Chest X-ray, PA view. Patient: 31 years old, sex F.
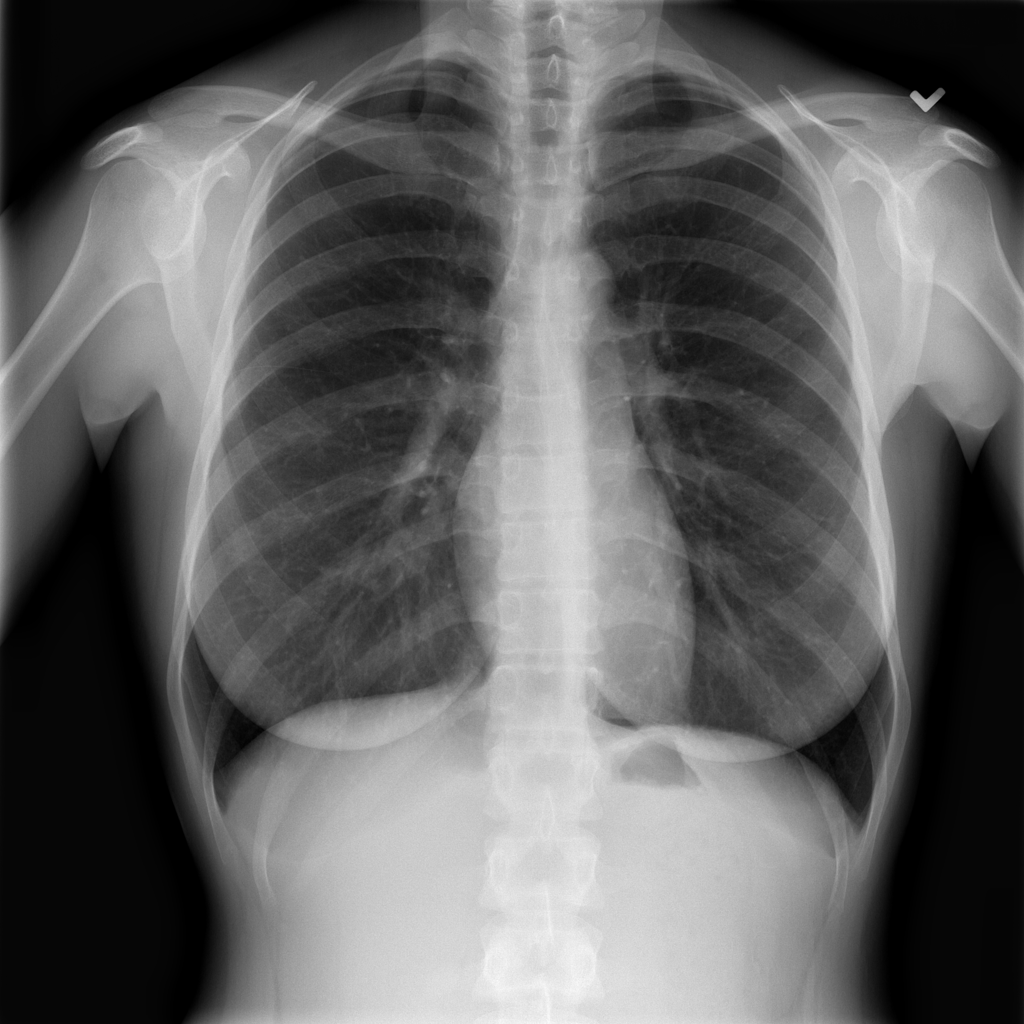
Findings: No Finding